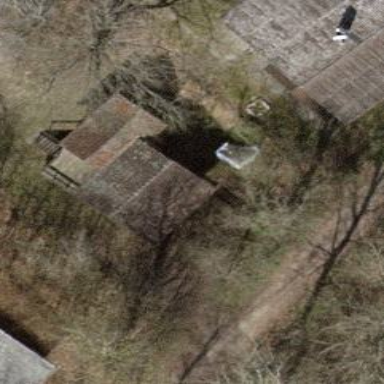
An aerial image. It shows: Shed building.